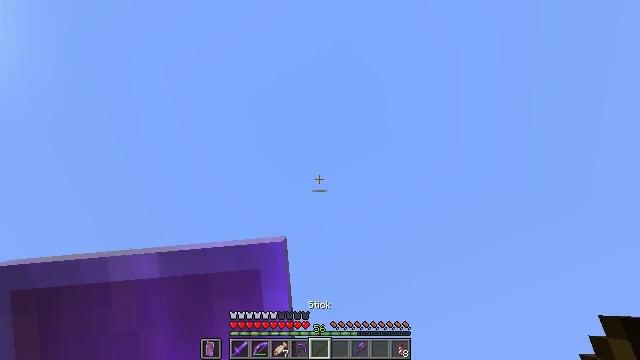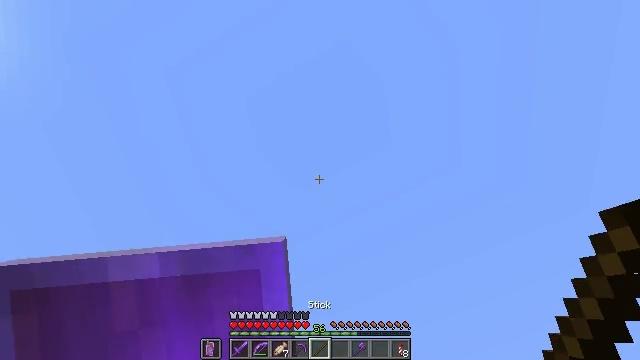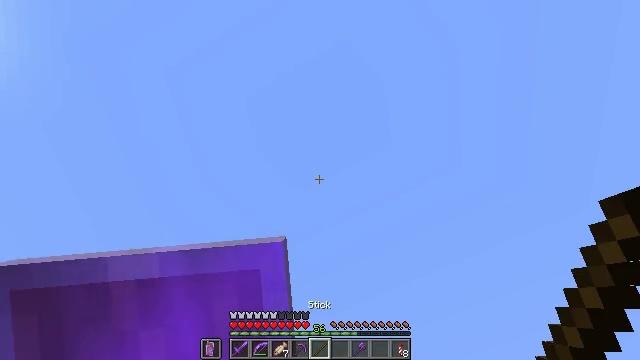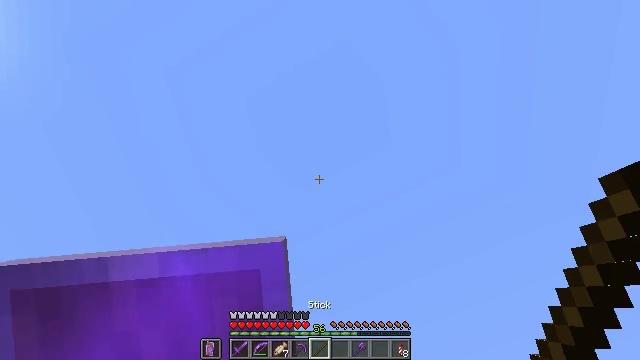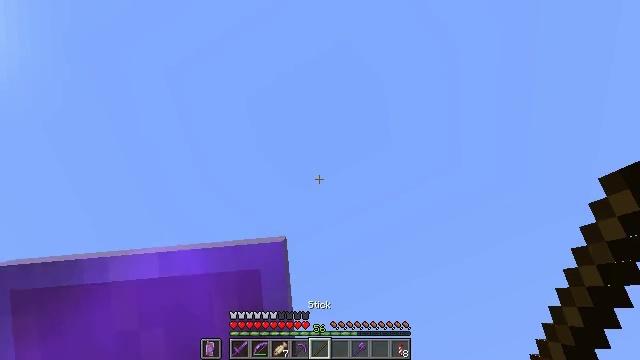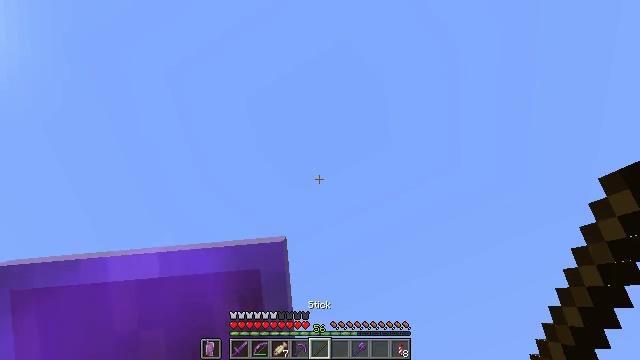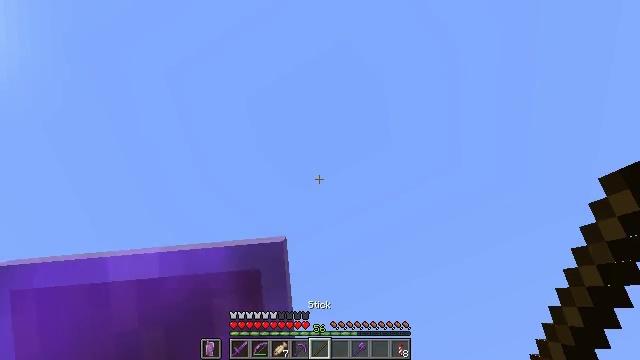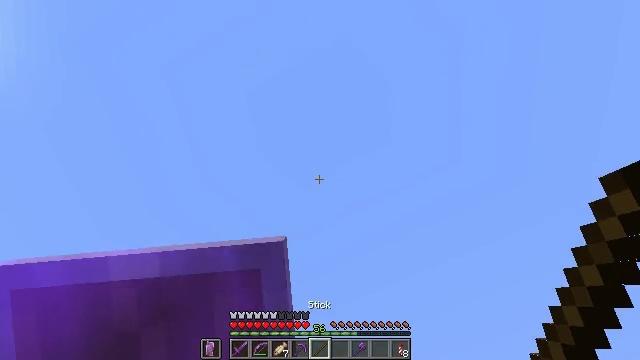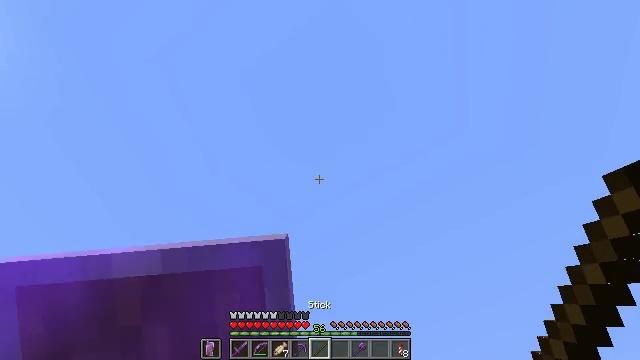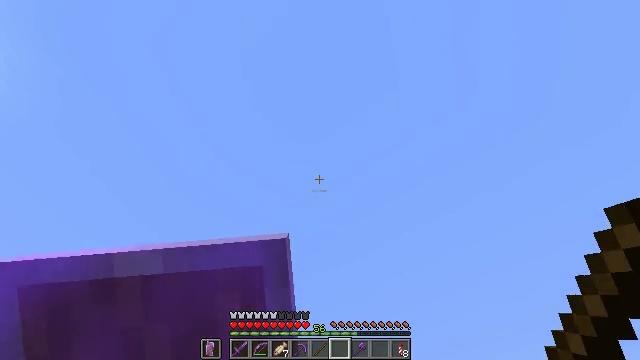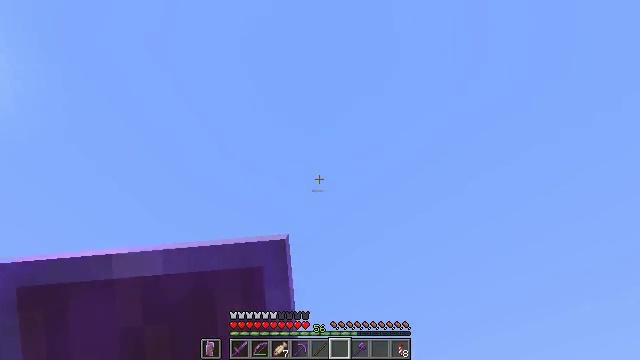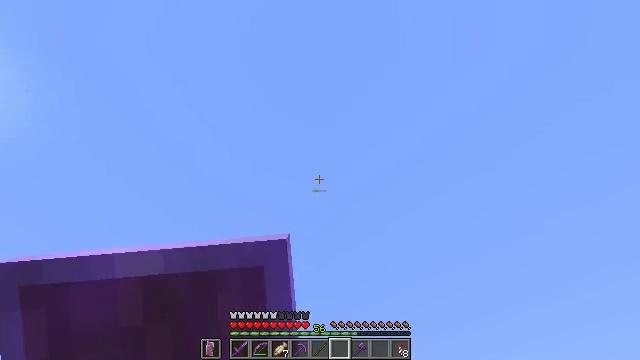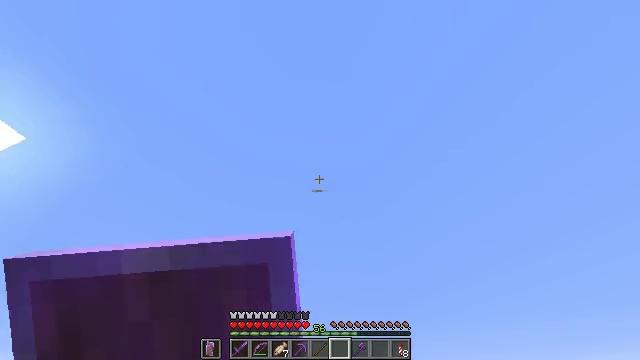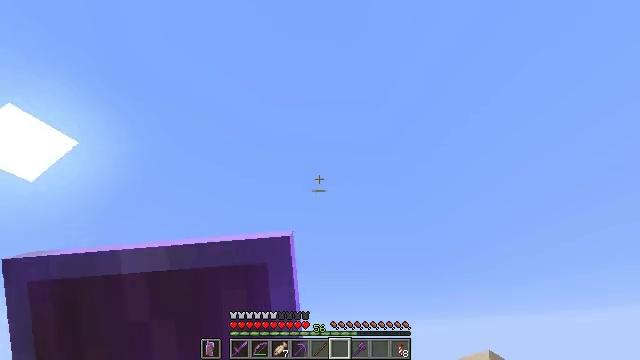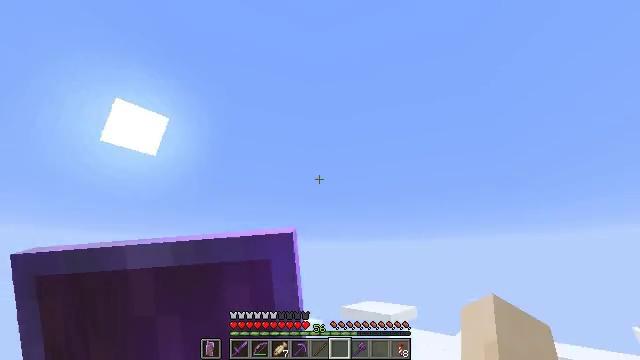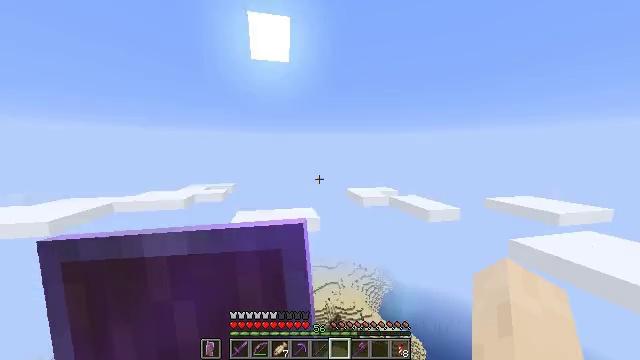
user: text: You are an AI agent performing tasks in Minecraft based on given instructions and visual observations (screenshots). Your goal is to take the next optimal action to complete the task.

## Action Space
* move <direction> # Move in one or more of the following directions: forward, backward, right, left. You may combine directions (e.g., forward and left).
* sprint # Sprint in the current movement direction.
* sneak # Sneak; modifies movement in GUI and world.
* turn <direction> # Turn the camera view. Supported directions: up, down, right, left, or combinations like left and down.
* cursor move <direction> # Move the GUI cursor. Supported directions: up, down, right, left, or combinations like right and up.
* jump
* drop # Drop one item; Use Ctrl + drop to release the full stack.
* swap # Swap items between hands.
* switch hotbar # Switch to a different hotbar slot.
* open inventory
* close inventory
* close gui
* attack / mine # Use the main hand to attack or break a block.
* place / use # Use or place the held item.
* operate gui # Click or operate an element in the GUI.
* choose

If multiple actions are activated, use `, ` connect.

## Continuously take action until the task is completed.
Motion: motion action
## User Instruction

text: Gather oak leaves by attacking.
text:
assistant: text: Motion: move forward, sprint, jump
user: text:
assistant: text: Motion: move forward, sprint, jump
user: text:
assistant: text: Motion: move forward, sprint, jump
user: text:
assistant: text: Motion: move forward, sprint, jump
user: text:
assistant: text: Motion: move forward, sprint, jump
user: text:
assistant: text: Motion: move forward, sprint, jump
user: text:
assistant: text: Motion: move forward, sprint, turn down, jump
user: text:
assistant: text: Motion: move forward, sprint, turn left and down, jump
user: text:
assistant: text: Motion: move forward, sprint, turn left and down, jump
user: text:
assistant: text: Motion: move forward, sprint, turn left and down, jump
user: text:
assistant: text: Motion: move forward, sprint, turn left and down, jump
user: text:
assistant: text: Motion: move forward, sprint, turn left and down, jump
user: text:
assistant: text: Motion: move forward, sprint, turn left and down, jump
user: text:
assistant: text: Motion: move forward, sprint, turn left and down, jump
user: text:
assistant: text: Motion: move forward, sprint, turn left and down, jump
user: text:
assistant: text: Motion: turn left and down
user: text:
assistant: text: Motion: turn left and down
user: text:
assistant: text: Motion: turn left and down
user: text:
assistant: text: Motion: no_op
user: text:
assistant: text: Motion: no_op
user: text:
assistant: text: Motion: no_op
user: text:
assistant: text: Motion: no_op
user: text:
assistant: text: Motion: turn left and down
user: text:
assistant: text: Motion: turn left and down
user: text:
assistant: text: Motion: turn left and down
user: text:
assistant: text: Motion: turn left and down
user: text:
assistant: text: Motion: no_op
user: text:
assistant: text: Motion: no_op
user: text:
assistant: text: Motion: no_op
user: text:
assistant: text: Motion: no_op